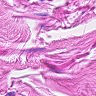
Metastatic tissue present: no